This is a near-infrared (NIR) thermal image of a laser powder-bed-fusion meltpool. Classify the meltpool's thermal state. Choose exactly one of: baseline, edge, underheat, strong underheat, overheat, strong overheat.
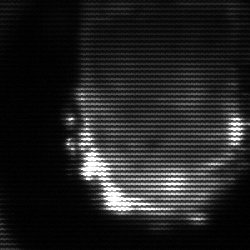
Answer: baseline